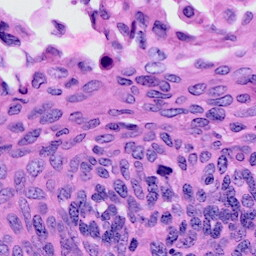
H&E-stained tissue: Cervix